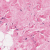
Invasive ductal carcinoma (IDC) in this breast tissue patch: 0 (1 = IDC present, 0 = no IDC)